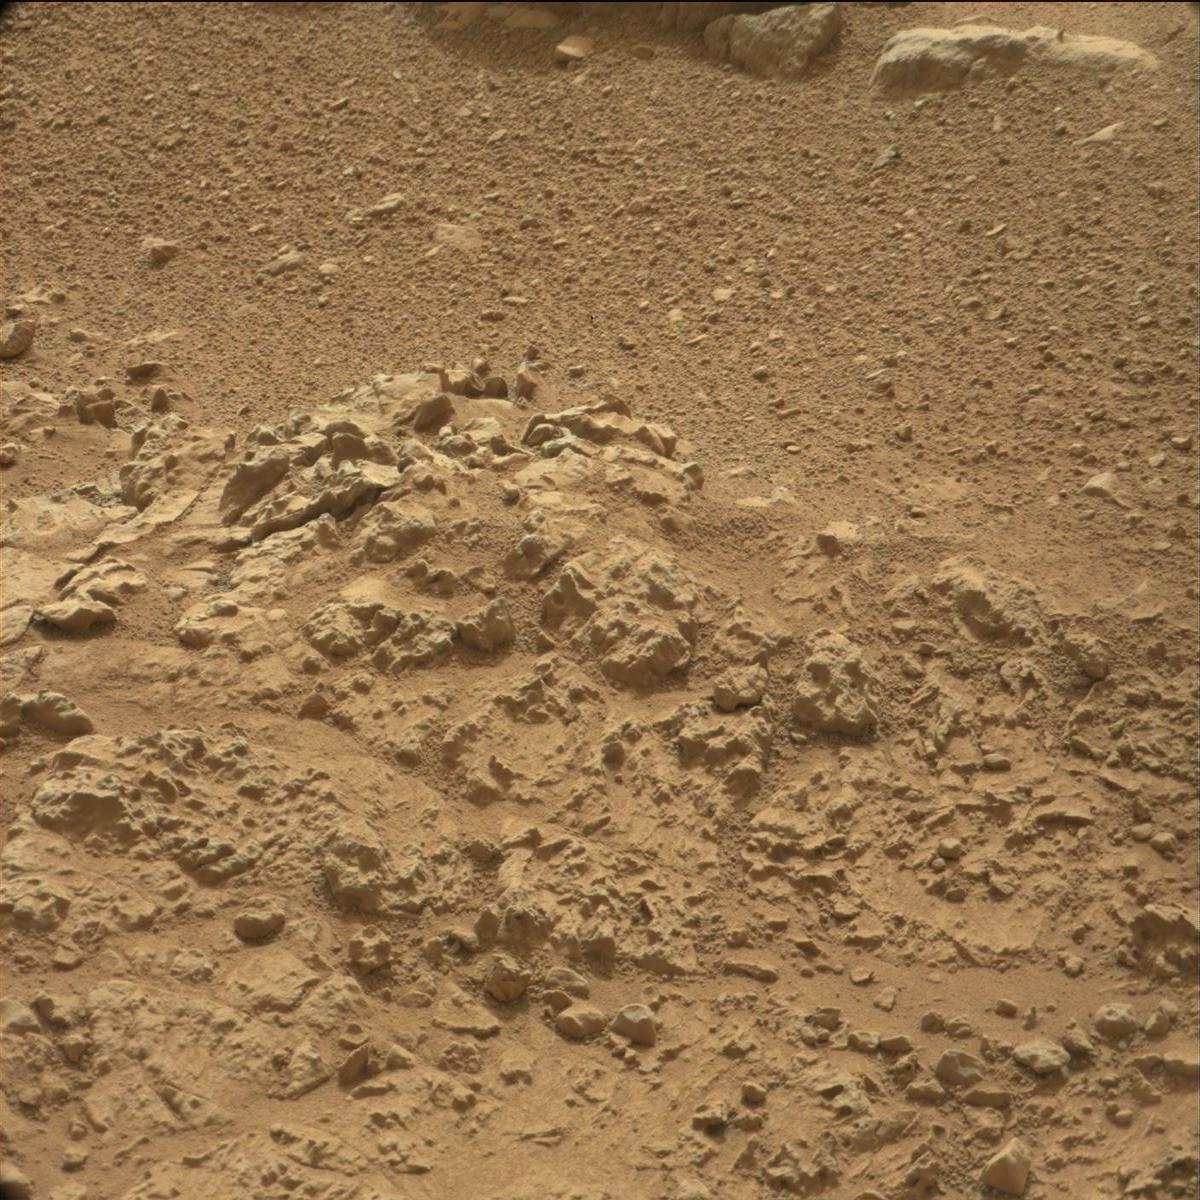
Terrain classes present: Bedrock, Sand / Soil